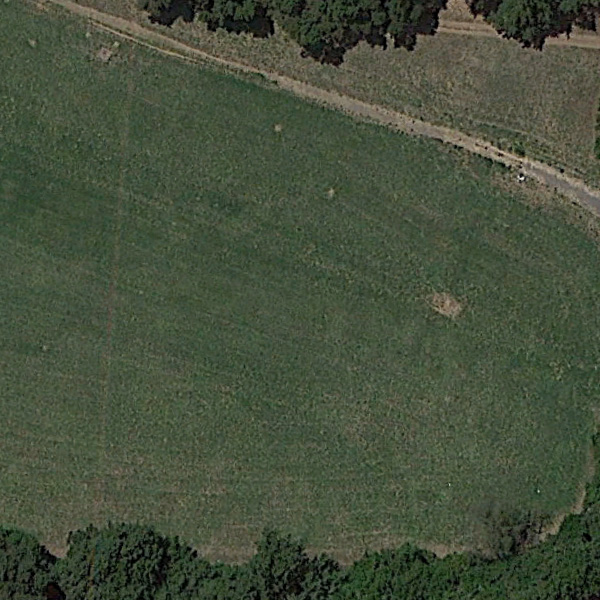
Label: Meadow